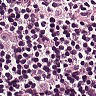
Metastatic tissue present: yes